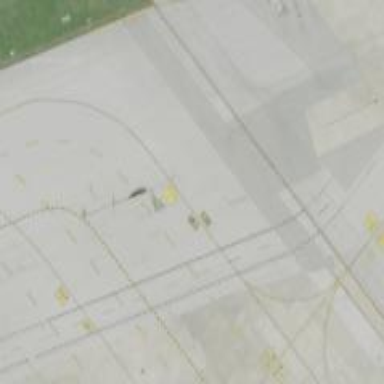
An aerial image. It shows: Image of taxiway at airport.